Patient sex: M
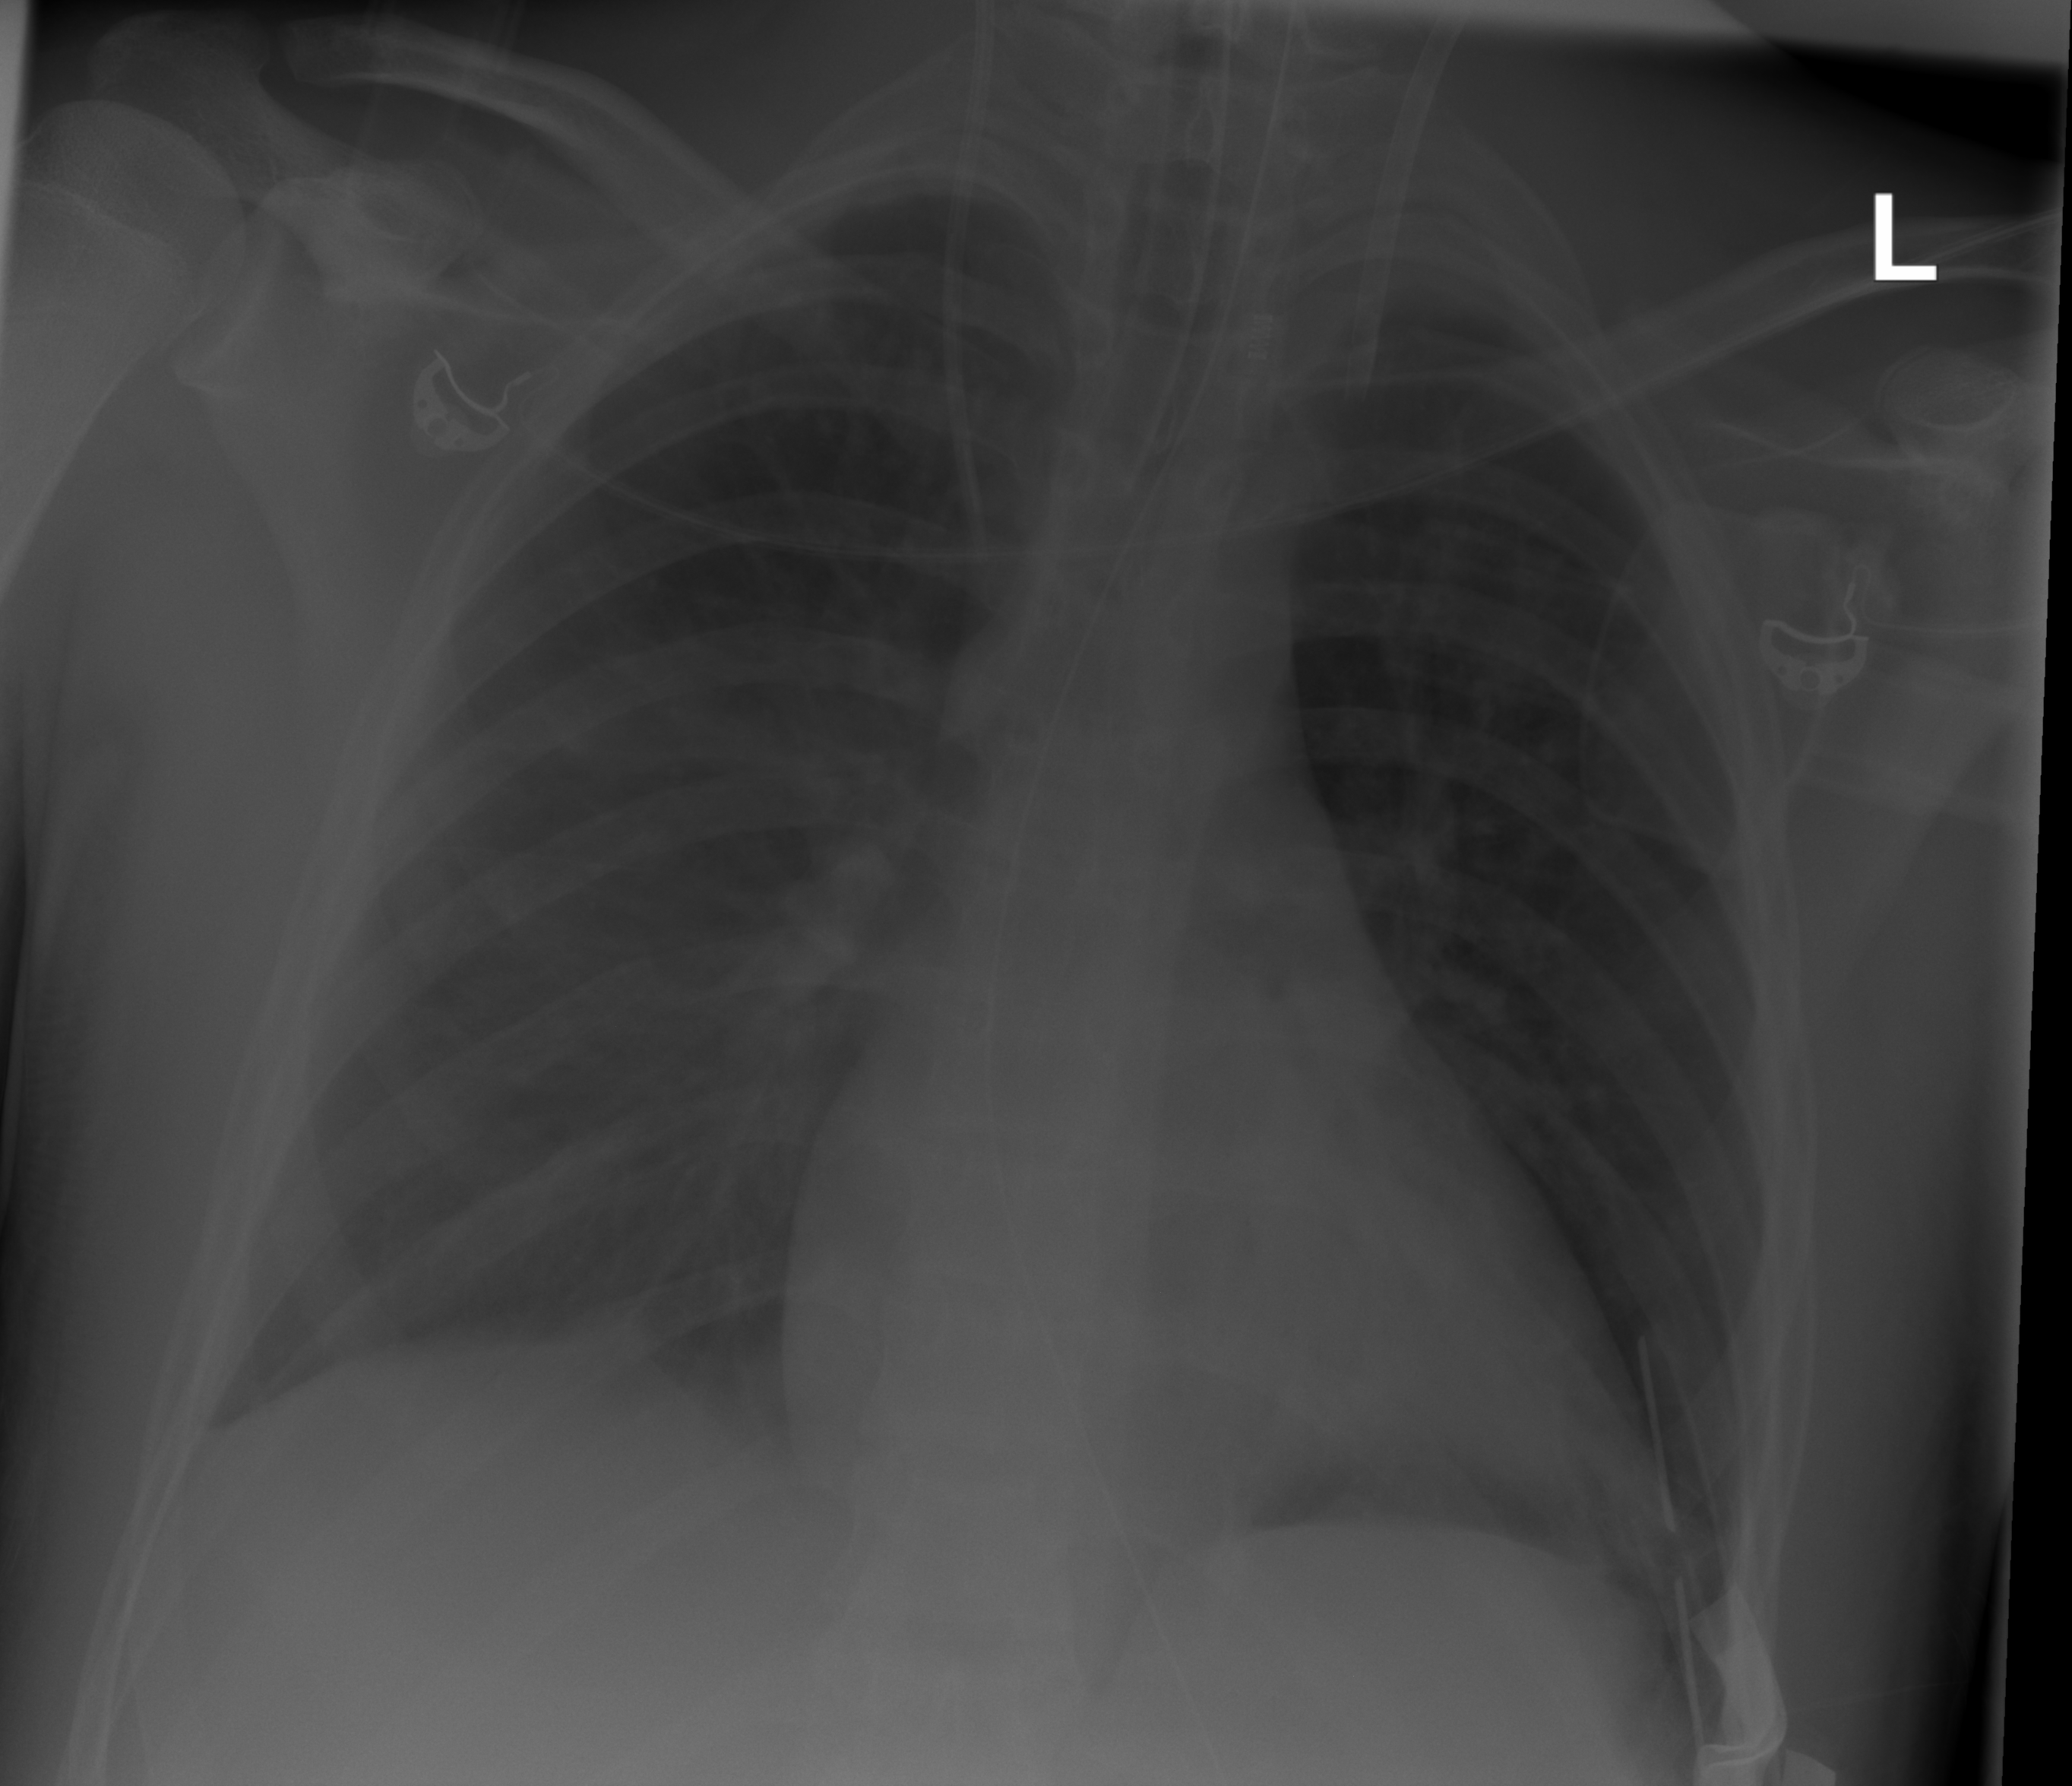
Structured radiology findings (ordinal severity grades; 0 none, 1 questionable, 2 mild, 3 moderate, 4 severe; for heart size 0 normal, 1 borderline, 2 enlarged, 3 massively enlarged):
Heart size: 0
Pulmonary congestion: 2
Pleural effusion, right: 2
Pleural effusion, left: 3
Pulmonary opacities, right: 0
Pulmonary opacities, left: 0
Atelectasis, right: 0
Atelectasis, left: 0